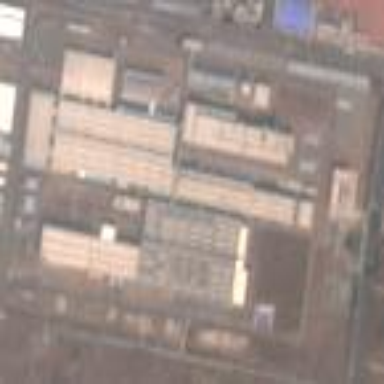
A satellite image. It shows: Industrial area with factory.